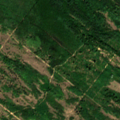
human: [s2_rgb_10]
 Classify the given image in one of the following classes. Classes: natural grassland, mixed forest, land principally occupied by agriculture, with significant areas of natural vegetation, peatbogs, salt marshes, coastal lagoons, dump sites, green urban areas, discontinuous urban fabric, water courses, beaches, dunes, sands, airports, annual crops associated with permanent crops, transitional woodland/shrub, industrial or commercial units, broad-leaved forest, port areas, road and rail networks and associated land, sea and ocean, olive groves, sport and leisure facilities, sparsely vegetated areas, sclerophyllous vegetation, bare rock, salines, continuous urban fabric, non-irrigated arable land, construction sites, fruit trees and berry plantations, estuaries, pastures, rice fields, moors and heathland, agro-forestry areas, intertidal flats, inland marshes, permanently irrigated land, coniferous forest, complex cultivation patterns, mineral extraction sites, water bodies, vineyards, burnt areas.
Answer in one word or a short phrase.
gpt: broad-leaved forest, transitional woodland/shrub